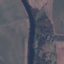
Label: River